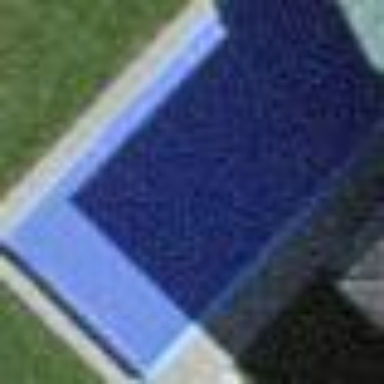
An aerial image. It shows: Swimming pool located in leisure land.